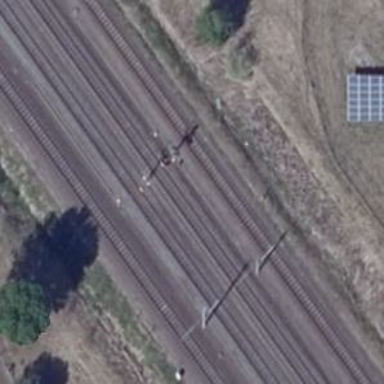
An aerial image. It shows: Railway signal.